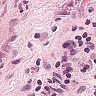
Metastatic tissue present: no